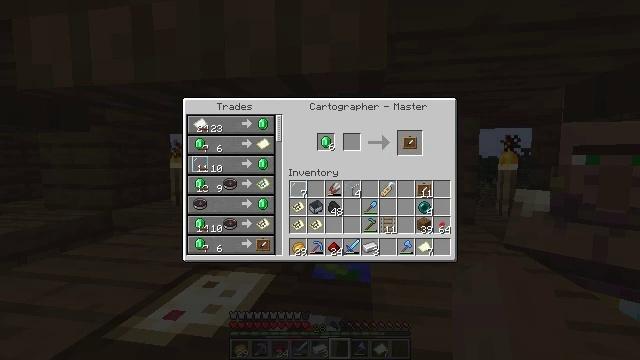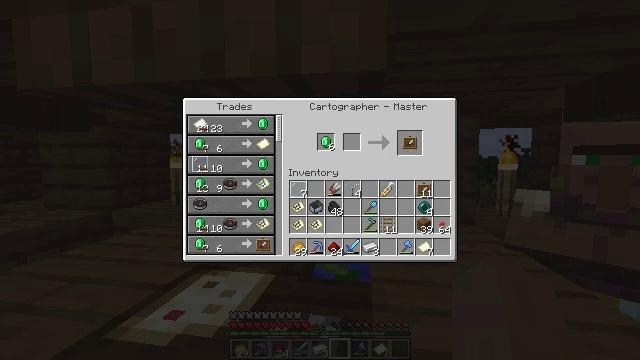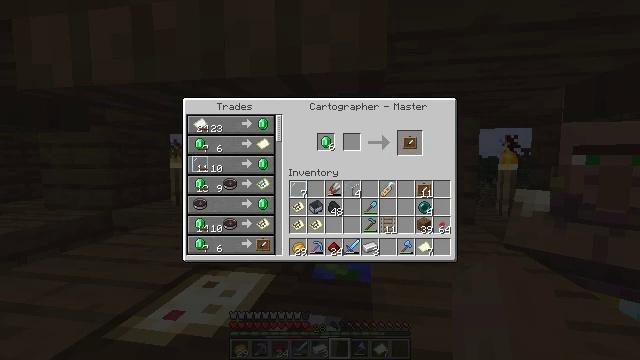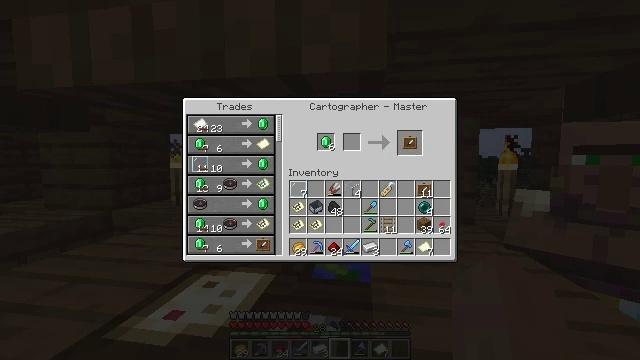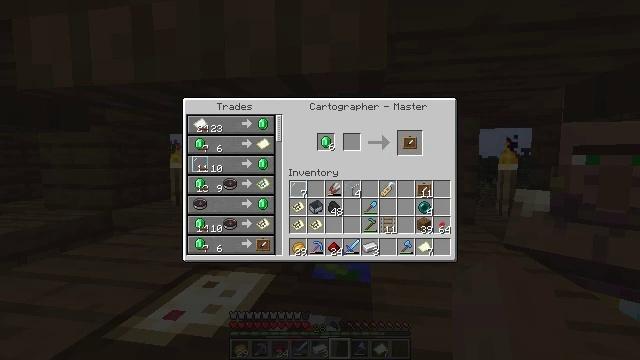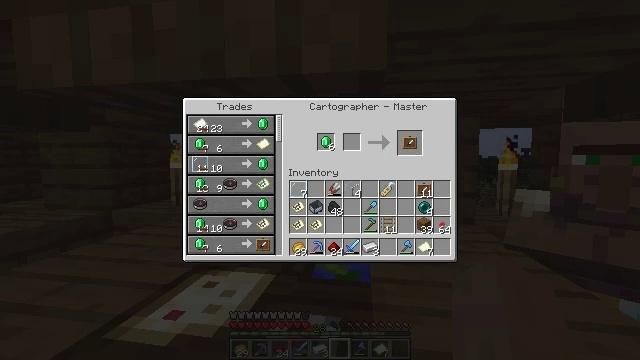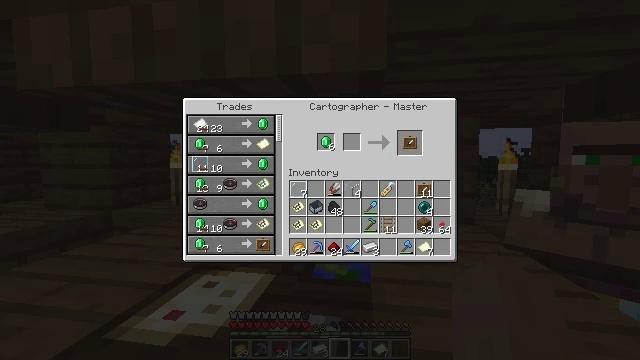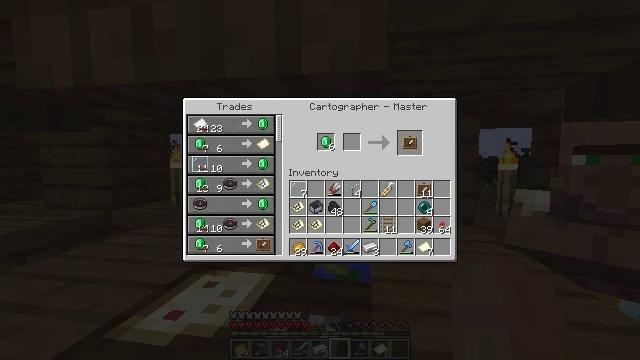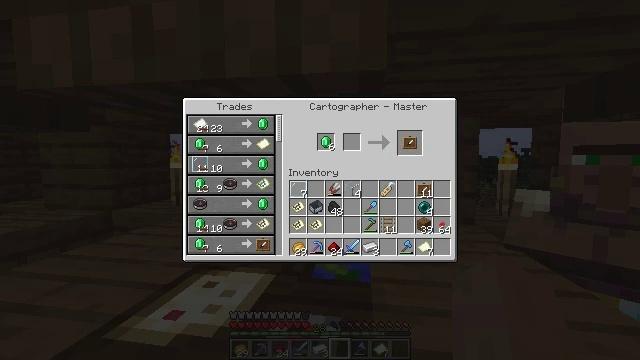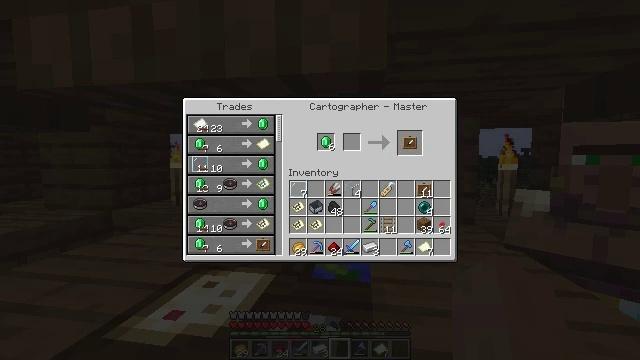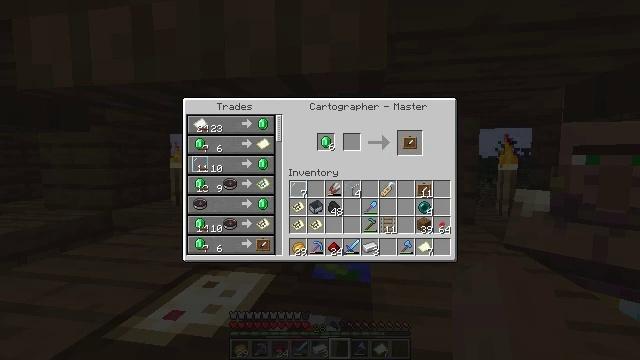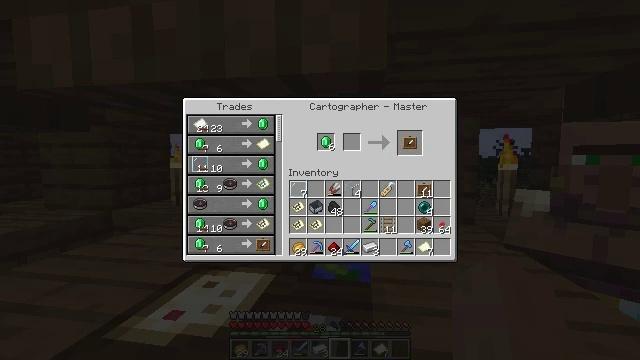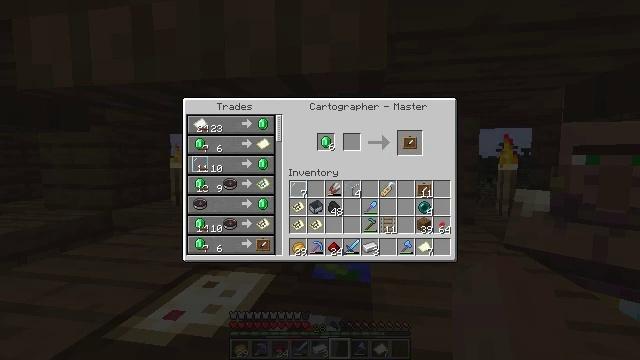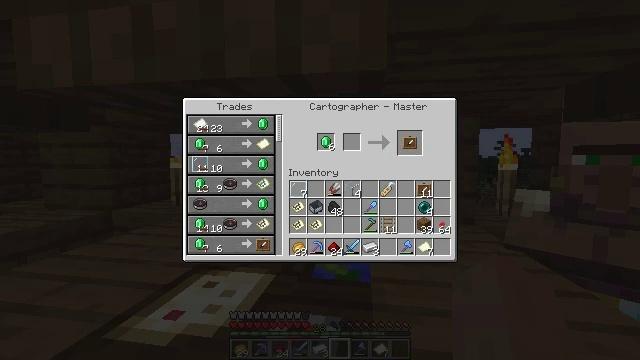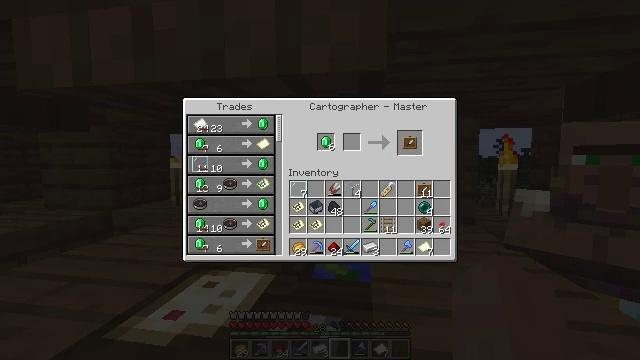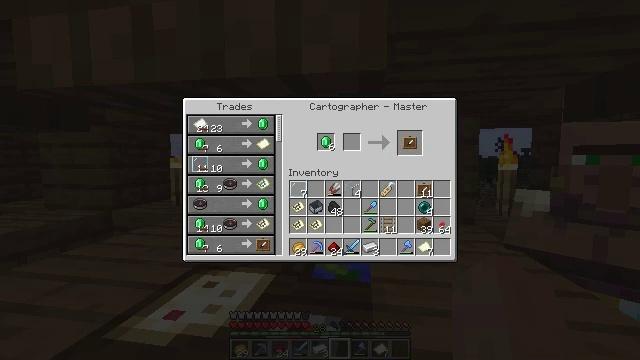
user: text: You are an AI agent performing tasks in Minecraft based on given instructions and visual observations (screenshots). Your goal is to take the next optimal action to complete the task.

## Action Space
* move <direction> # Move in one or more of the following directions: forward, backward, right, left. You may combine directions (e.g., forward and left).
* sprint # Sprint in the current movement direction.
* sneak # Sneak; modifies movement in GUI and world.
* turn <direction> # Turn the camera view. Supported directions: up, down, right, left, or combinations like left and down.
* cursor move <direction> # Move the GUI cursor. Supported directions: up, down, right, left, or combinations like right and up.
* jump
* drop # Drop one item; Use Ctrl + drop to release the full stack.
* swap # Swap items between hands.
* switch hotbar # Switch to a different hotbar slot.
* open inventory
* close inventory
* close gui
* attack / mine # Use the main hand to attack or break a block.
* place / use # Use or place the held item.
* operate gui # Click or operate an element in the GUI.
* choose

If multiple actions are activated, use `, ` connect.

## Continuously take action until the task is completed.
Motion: motion action
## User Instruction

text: Arrange sticks and leather to get an item frame.
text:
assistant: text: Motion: no_op
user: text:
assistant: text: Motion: no_op
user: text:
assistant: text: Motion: no_op
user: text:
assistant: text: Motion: no_op
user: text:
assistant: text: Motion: no_op
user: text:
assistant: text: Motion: no_op
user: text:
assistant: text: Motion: no_op
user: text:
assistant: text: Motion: no_op
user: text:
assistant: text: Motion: no_op
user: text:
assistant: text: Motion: no_op
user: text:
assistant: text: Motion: cursor move left
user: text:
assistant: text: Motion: cursor move left and up
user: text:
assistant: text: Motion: cursor move left and up
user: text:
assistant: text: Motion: cursor move left
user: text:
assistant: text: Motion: cursor move left
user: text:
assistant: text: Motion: no_op
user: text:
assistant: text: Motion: no_op
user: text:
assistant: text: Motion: no_op
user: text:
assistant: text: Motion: no_op
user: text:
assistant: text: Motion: no_op
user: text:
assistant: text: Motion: no_op
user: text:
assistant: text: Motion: no_op
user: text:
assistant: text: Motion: operate gui
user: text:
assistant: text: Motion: operate gui
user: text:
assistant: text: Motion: operate gui
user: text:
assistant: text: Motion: cursor move right and down
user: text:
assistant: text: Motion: cursor move down
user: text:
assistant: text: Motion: no_op